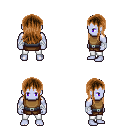
a pixel art fantasy rpg character, male body template, dark elf, purple skin, leather chest armor, white pants, brown unkempt hairstyle, white cloth bandages, four views (front, back, left, right), 2x2 character sprite sheet, small pixel art, hard edges, no anti-aliasing